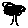
Label: tree